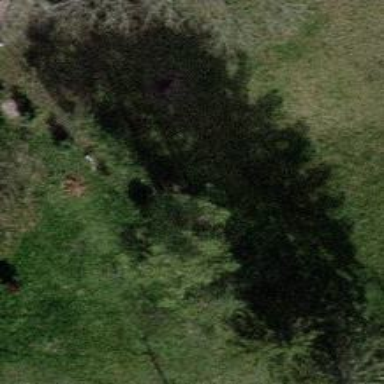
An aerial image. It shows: Evergreen needle-leaved tree.